Question: Client.GetAsync appears to fail for me when running in a background task in my Windows 8 Metro app.
I tried using both a TimeTrigger and a MaintenanceTrigger. It appears that there is no exception. When debugging it, it just exits at that line (if I keep pressing step over), even though there is way more to execute as well as a try-catch around it.
This leads me to believe that Windows is cancelling my task. So I listened to the cancelled event with no luck.
I have declared Internet access as a capability, and the task has been properly registered. Furthermore, my app has full lock screen access.
What am I doing wrong?
Here's the code I use to register the background task currently.
'''
if (await ObtainLockScreenAccess())
{
const string name = "Task";
var updaterTasks = BackgroundTaskRegistration.AllTasks.Where(t => t.Value.Name == name);
if (!updaterTasks.Any())
{
var builder = new BackgroundTaskBuilder();
builder.Name = name;
builder.TaskEntryPoint = "Stackstabilizer.BackgroundTasks.UpdateBackgroundTask";
var trigger = new MaintenanceTrigger(15, false);
var condition = new SystemCondition(SystemConditionType.InternetAvailable);
builder.AddCondition(condition);
builder.SetTrigger(trigger);
var task = builder.Register();
Debug.WriteLine("Task has been registered");
}
}
'''
Here's the background task signature:
'''
namespace Stackstabilizer.BackgroundTasks
{
// You must use a sealed class, and make sure the output is a WINMD.
public sealed class UpdateBackgroundTask : IBackgroundTask
{
public async void Run(IBackgroundTaskInstance taskInstance)
{
var deferral = taskInstance.GetDeferral();
try { ... } finally { deferral.Complete(); }
}
}
}
'''
And here's some details on my declarations.

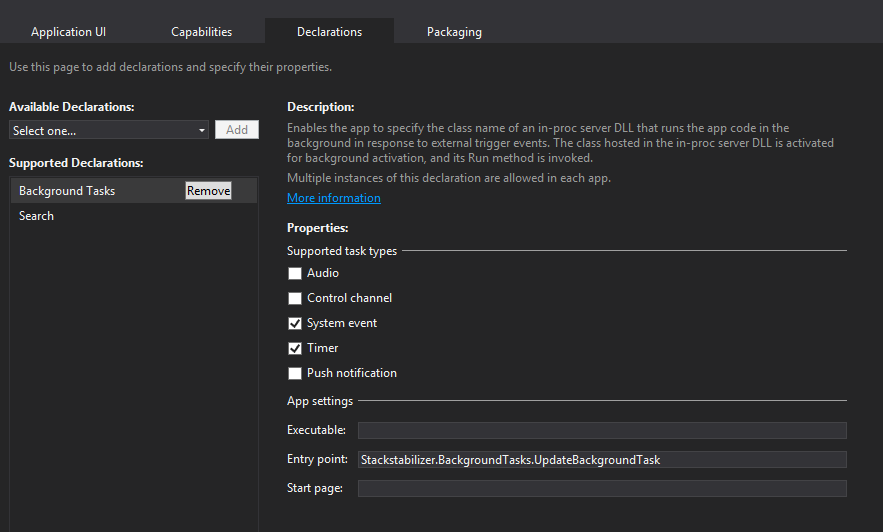
Answer: I had a similar problem to you before, and the way I solved it was to have another deferral in the async task. I think the idea is that, whenever you have an async task, you need a deferral. (I'm not sure if it's best practice, but hey, it works)
Code:
'''
public void Run(IBackgroundTaskInstance taskInstance)
{
updateAllTiles(taskInstance);
}
public async void updateAllTiles(IBackgroundTaskInstance taskInstance)
{
// Need to use a deferral to run async tasks in the background task
BackgroundTaskDeferral deferral = taskInstance.GetDeferral();
dosomething(taskInstance);
deferral.Complete();
}
private async void dosomething(IBackgroundTaskInstance taskInstance)
{
BackgroundTaskDeferral deferral = taskInstance.GetDeferral();
HttpClient client = new HttpClient();
HttpResponseMessage resp = await client.GetAsync(new Uri(url));
updateTile(resp);
deferral.Complete();
}
'''